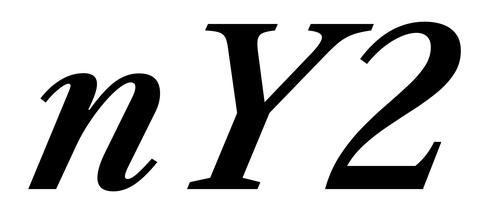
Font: LibreCaslonText-Italic_SemiBold_Italic